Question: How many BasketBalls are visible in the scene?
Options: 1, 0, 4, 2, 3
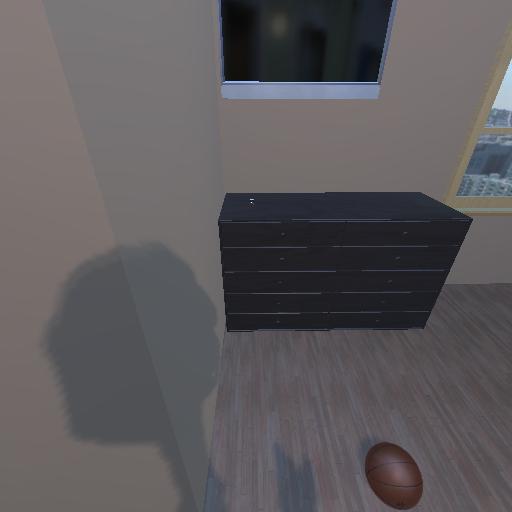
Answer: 1